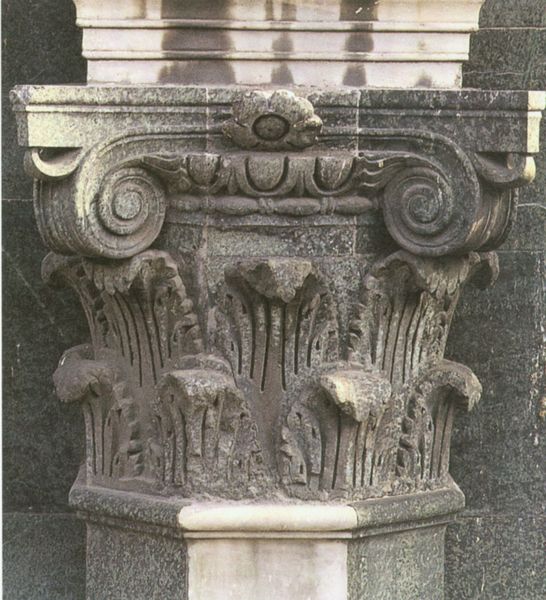
Titel: Baptisterium (Florenz)
Standort: Florenz, Baptisterium (EU - I - Toskana)
Schlagwörter: blätter, schatten, blume, blumen, grau, marmor, pfeiler, säule, ornament, stein, sonne, pflanzen, sonnenlicht, treppe, foto, kapitell, dorisch, schnecke, korinthisch, gerollt, rillen, achteckig, details, säulenordnung, dorische säule, jonisch, söäule